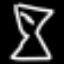
Label: hourglass